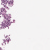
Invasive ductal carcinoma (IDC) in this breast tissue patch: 0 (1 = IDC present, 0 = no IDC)